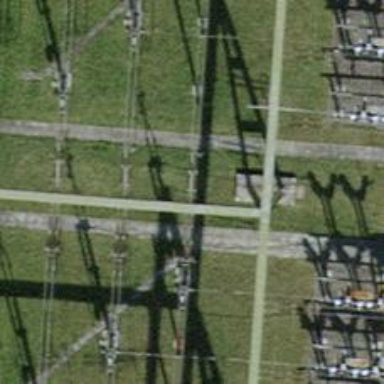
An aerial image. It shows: Busbar power line.